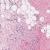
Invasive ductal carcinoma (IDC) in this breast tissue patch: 0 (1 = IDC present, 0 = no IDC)